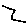
Label: zigzag